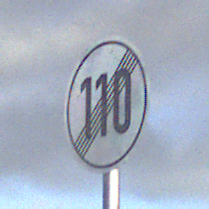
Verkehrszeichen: EndeGeschwindigkeit110
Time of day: SunriseSunset
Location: Outdoor (Nature)
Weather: PartlyCloudy
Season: NotSpecified
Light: Natural